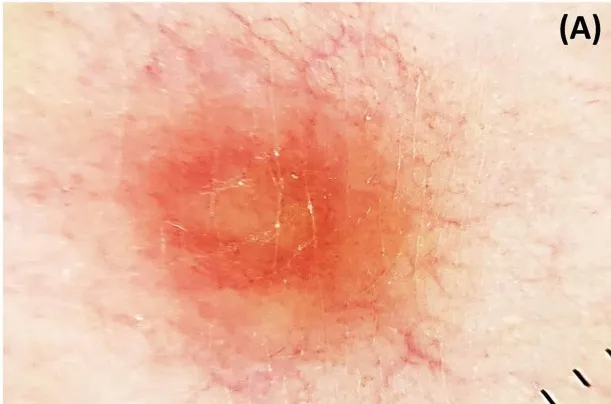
(A) Dermoscopic features: dotted and linear vessels forming a network on a yellowish background with some whitish peripheral scales (original magnification x20).
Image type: medical_photograph (skin_photograph)